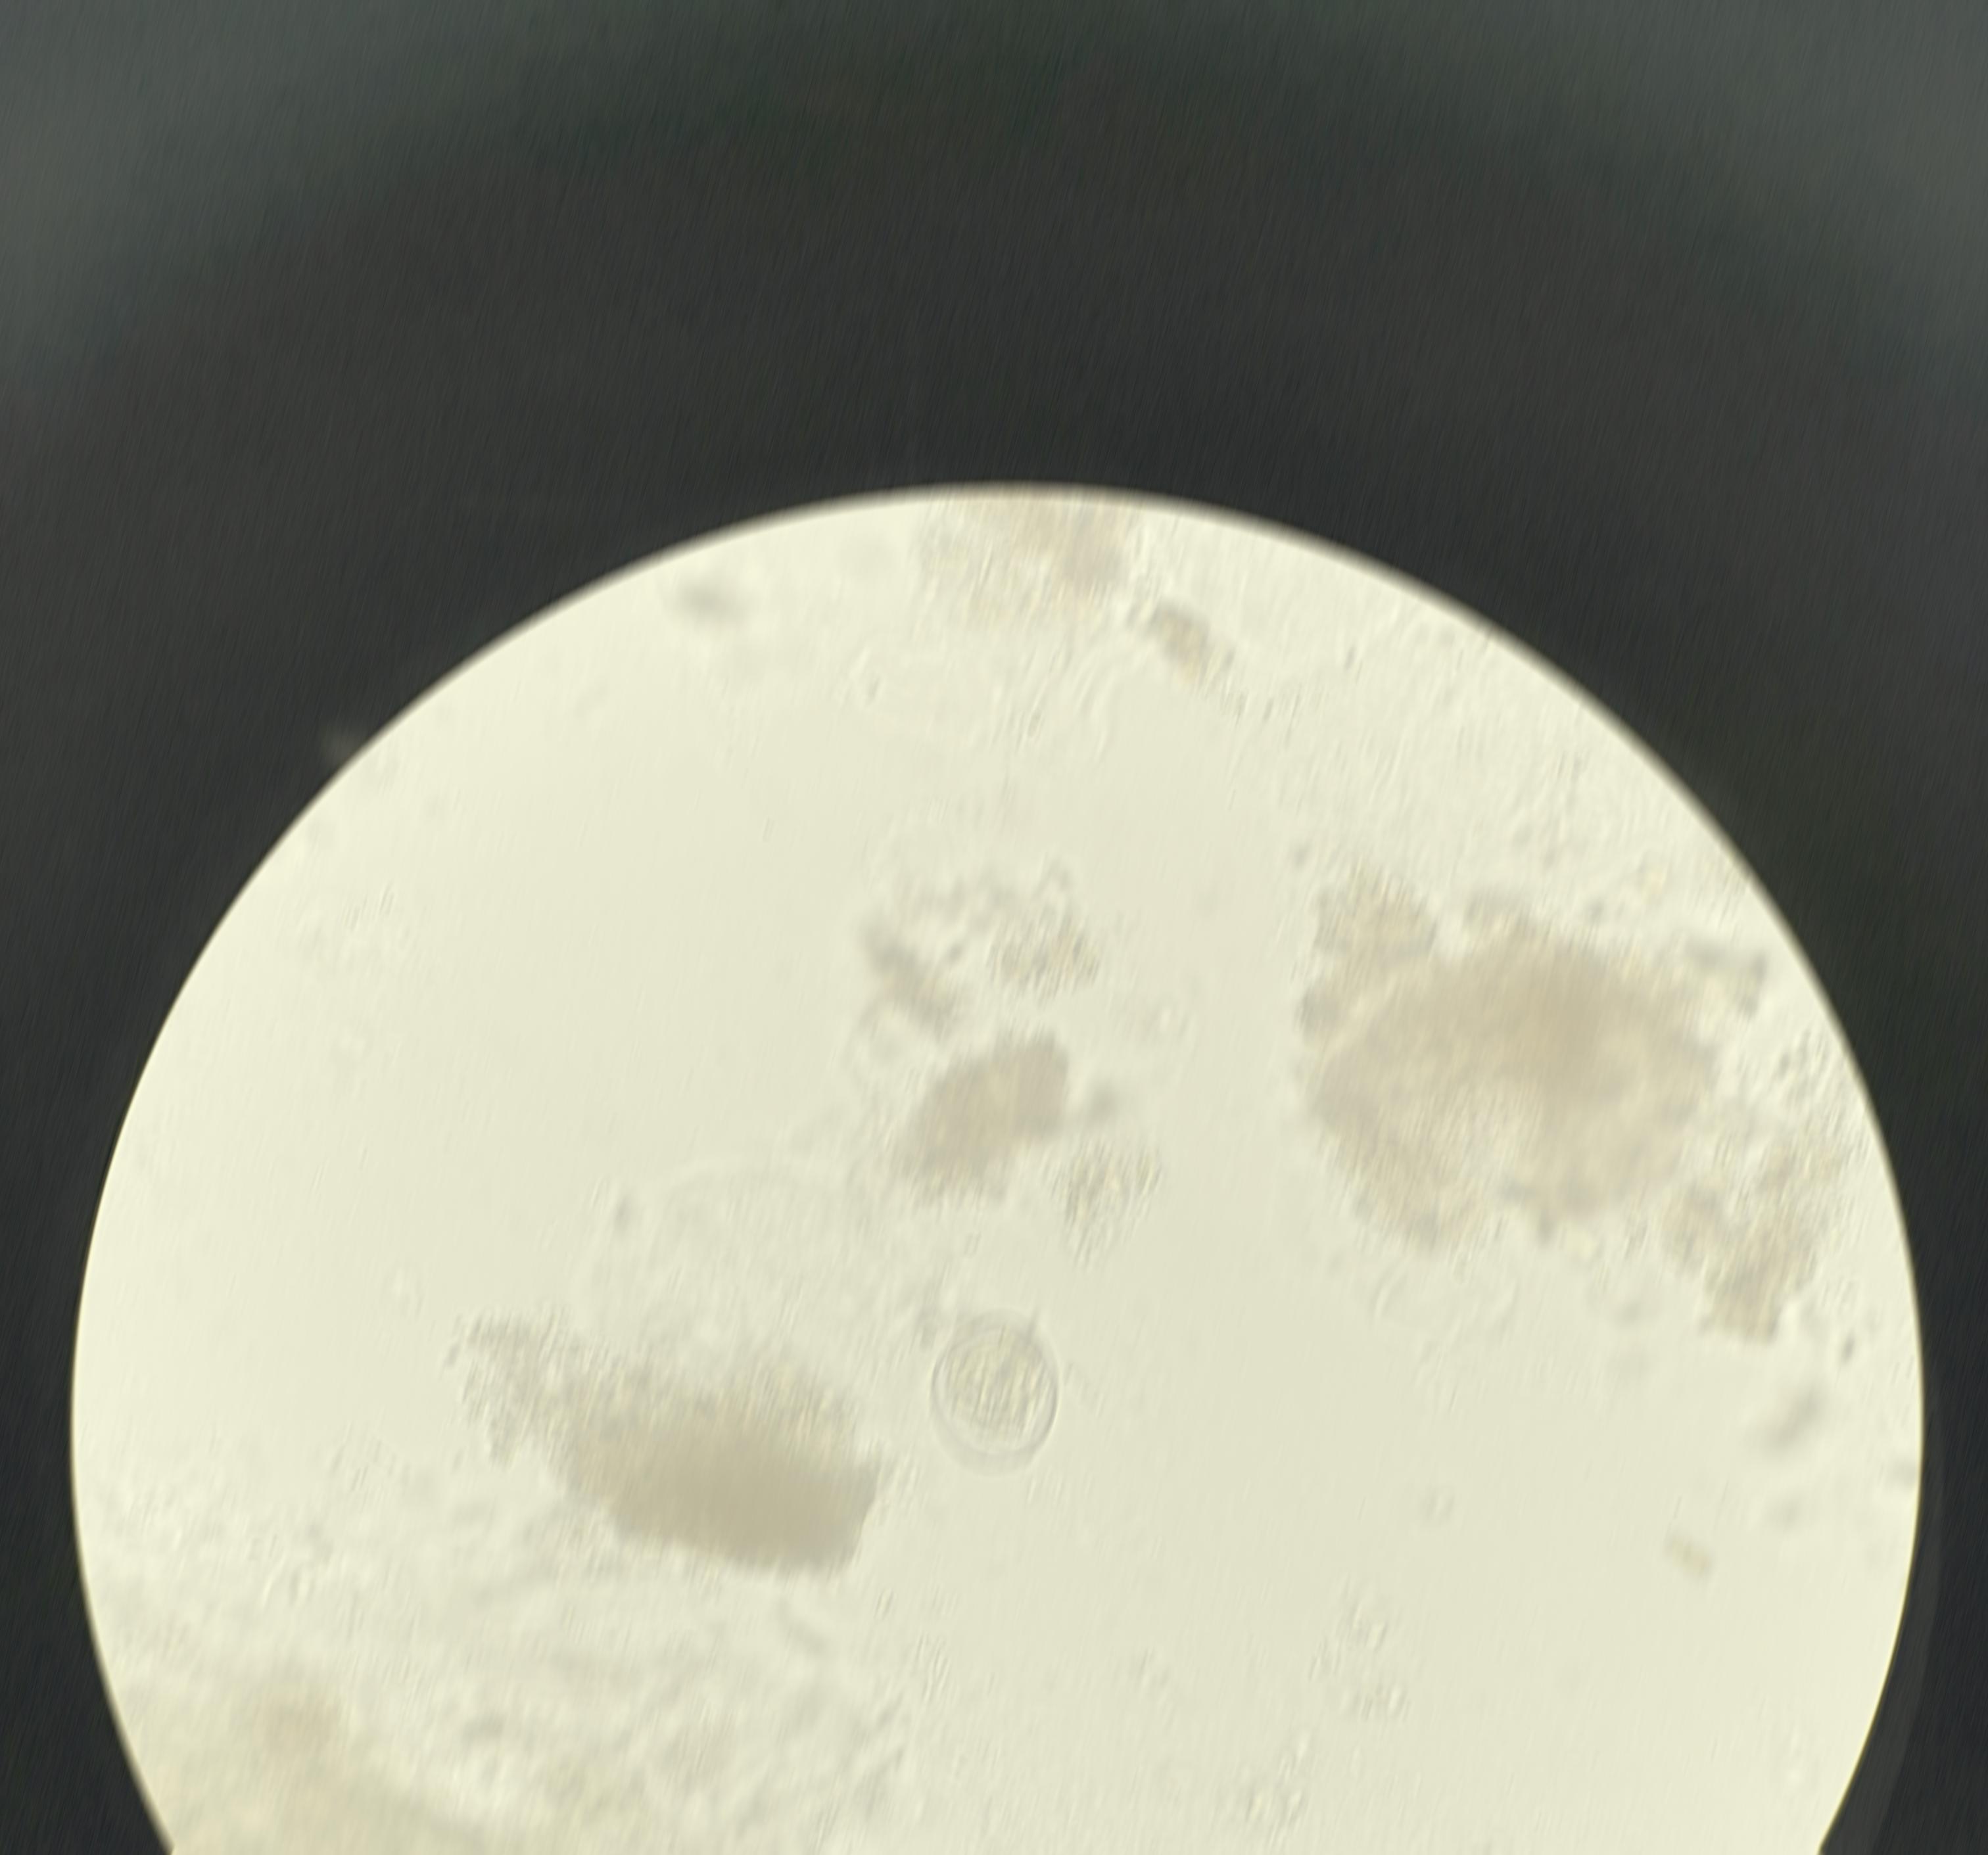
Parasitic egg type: Hymenolepis nana